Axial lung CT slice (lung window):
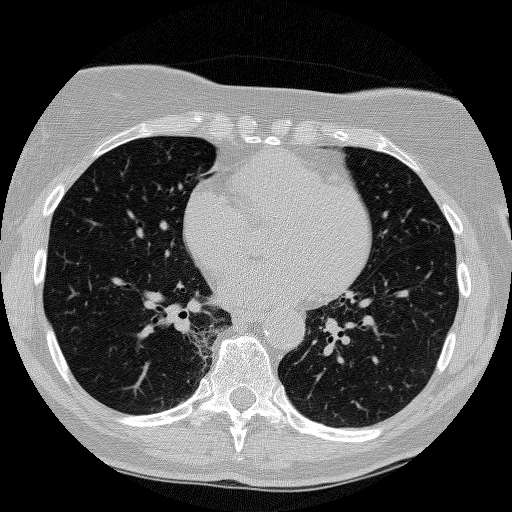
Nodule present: no